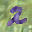
Label: 2